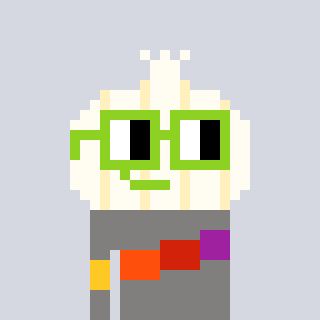
a pixel art character with square light green glasses, a garlic-shaped head and a bluegrey-colored body on a cool background